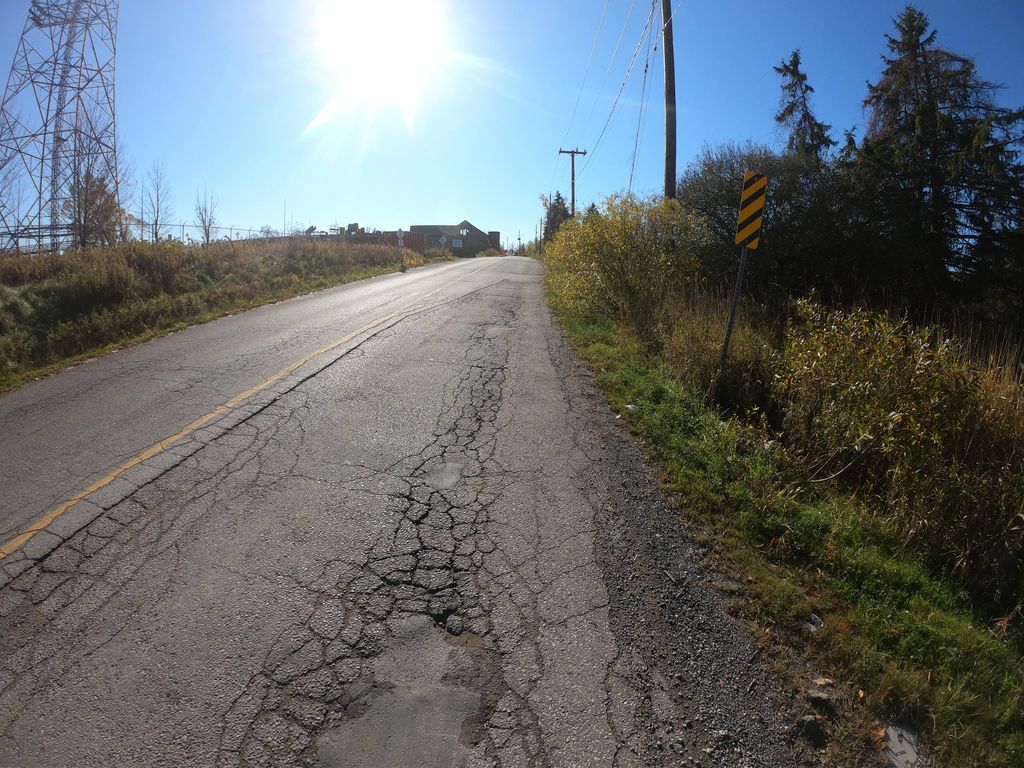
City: kitchener-waterloo